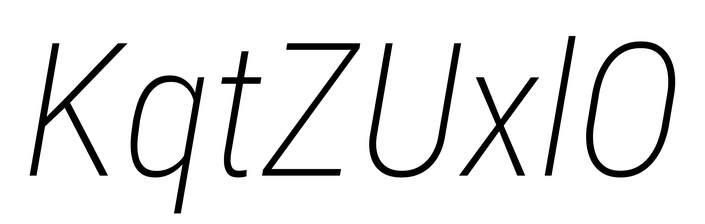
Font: Roboto-Italic_Condensed_ExtraLight_Italic